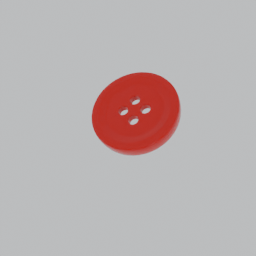
Label: people